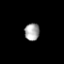
Tissue: prostate
Cell type: Endothelial cells
Senescence score: 0.3588
Nuclear area (px): 254
Mean DAPI intensity: 163.39